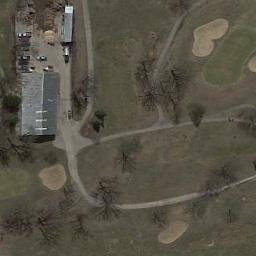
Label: golf_course